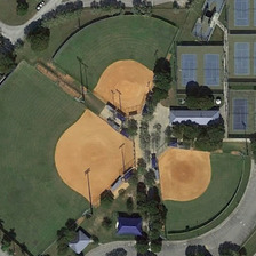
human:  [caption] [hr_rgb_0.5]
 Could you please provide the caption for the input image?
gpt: Three yellow baseball fields of different sizes are adjacent to five table tennis fields.

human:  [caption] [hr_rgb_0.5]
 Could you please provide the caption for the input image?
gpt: Three yellow baseball fields of different sizes are beside the gray road.

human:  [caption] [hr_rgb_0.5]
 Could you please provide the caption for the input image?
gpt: Three yellow baseball fields of different sizes, next to five table tennis courts.

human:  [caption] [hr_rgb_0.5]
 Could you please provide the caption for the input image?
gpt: Three yellow baseball fields of different sizes are next to five table tennis fields.

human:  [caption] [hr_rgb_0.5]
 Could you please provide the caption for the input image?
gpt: Three yellow baseball fields of different sizes are located beside the gray road.